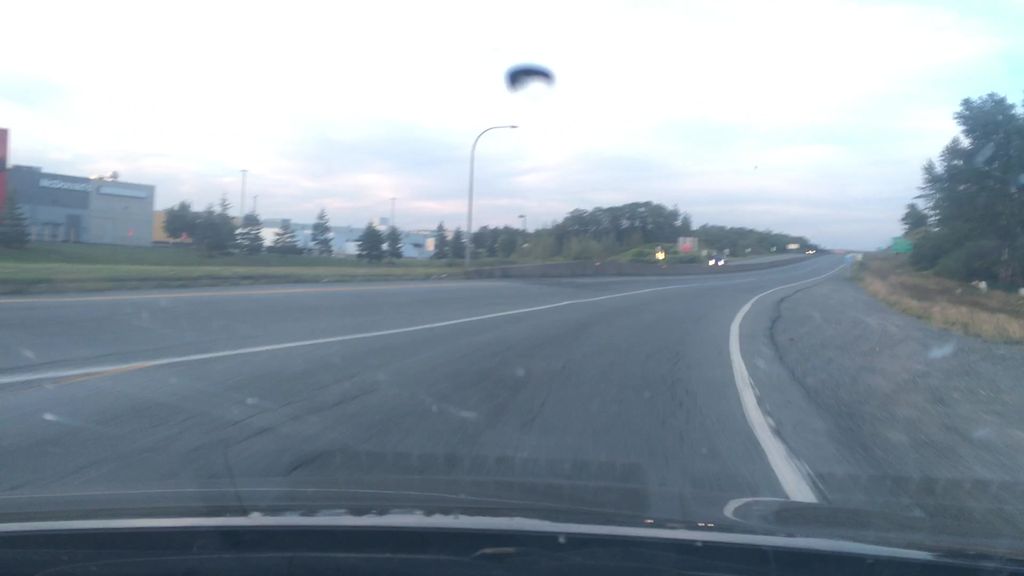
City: halifax